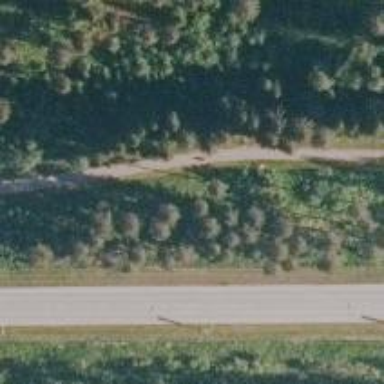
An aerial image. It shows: Asphalt cycleway.